Field crop: tomato
Growth stage: 1
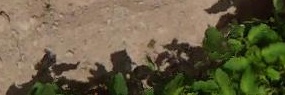
Species: tomato